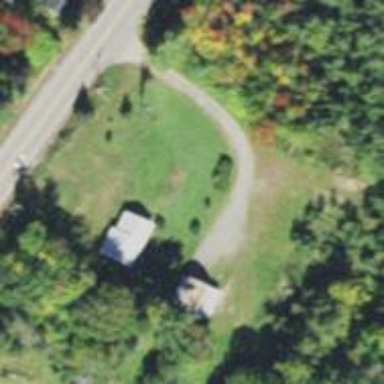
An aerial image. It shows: Driveway leading to service road.